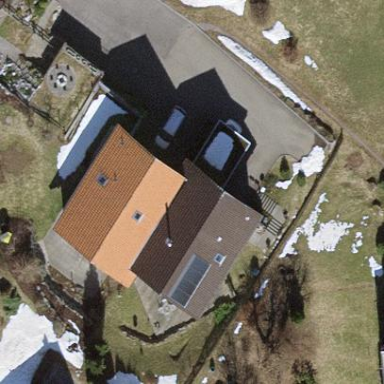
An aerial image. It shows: Simple and straightforward house.